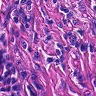
Metastatic tissue present: no